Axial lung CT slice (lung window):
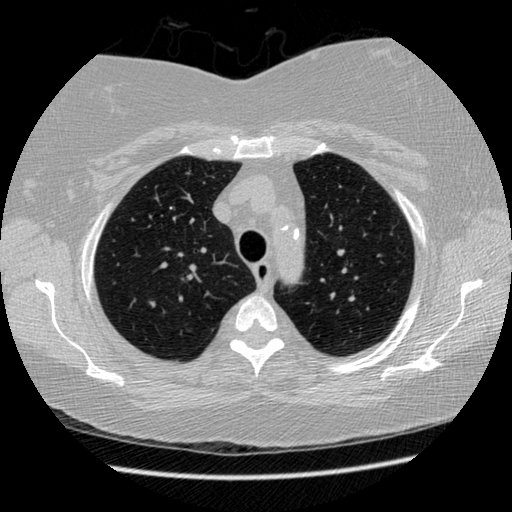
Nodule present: no